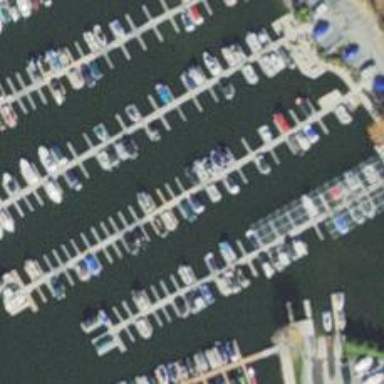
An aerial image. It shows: Man-made pier.